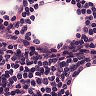
Metastatic tissue present: no